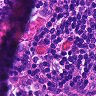
Metastatic tissue present: no